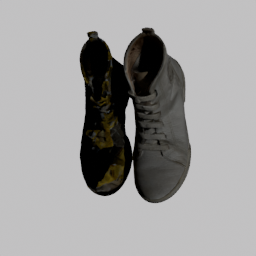
Label: people